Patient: sex F, age 56
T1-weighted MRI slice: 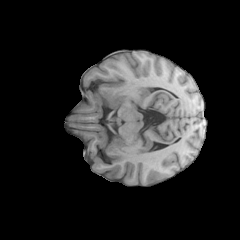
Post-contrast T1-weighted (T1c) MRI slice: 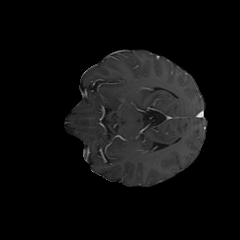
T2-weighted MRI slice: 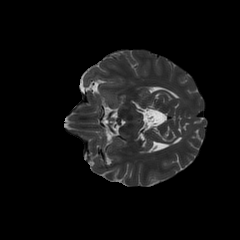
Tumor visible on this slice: no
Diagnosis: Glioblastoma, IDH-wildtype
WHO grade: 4